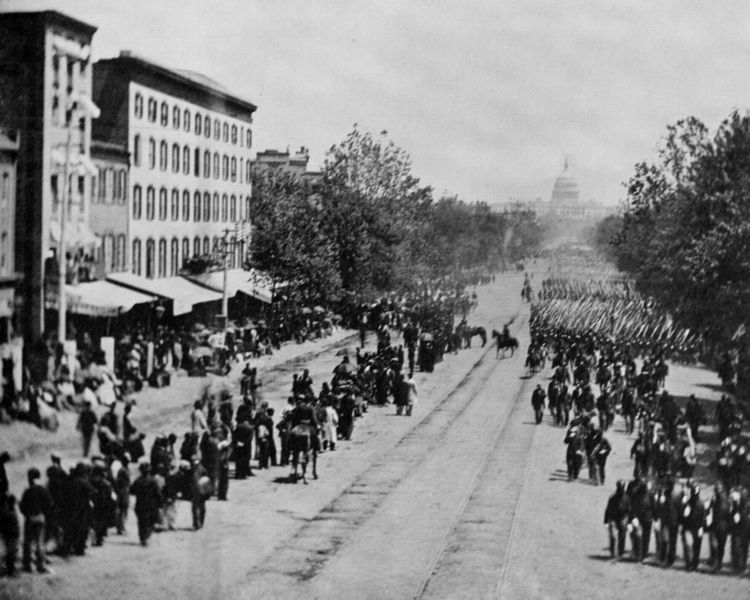
Titel: Großer Aufmarsch der föderierten Truppen in Washington D. C.
Künstler: Mathew B. Brady
Schlagwörter: baum, blätter, himmel, laub, schatten, weiß, bäume, menschen, stadt, fenster, grau, laterne, licht, paris, schwarz, strasse, szene, gebäude, tiere, weg, leute, menge, architektur, ast, ferne, häuser, stamm, gehen, kirche, sonne, pferd, pferde, reiter, sommer, fassade, fassaden, perspektive, zuschauer, dächer, allee, nebel, geschäfte, läden, kuppel, krieg, soldaten, unscharf, foto, fotografie, photographie, dom, zweig, schwarz weiß, gehweg, militär, uniform, uniformen, waffen, soldat, staub, menschenmenge, armee, heer, marsch, photo, verschwommen, gewehr, umzug, etagen, geschosse, schienen, parade, breit, gewehre, prunk, stockwerke, drittes reich, alleee, mietshaus, kapitol, photografie, boulevard, invalidendom, faschismus, potsdam, markisen, truppe, aufmarsch, washington, kaufladen, capitol, bäumelaub, 19. jahrhundert